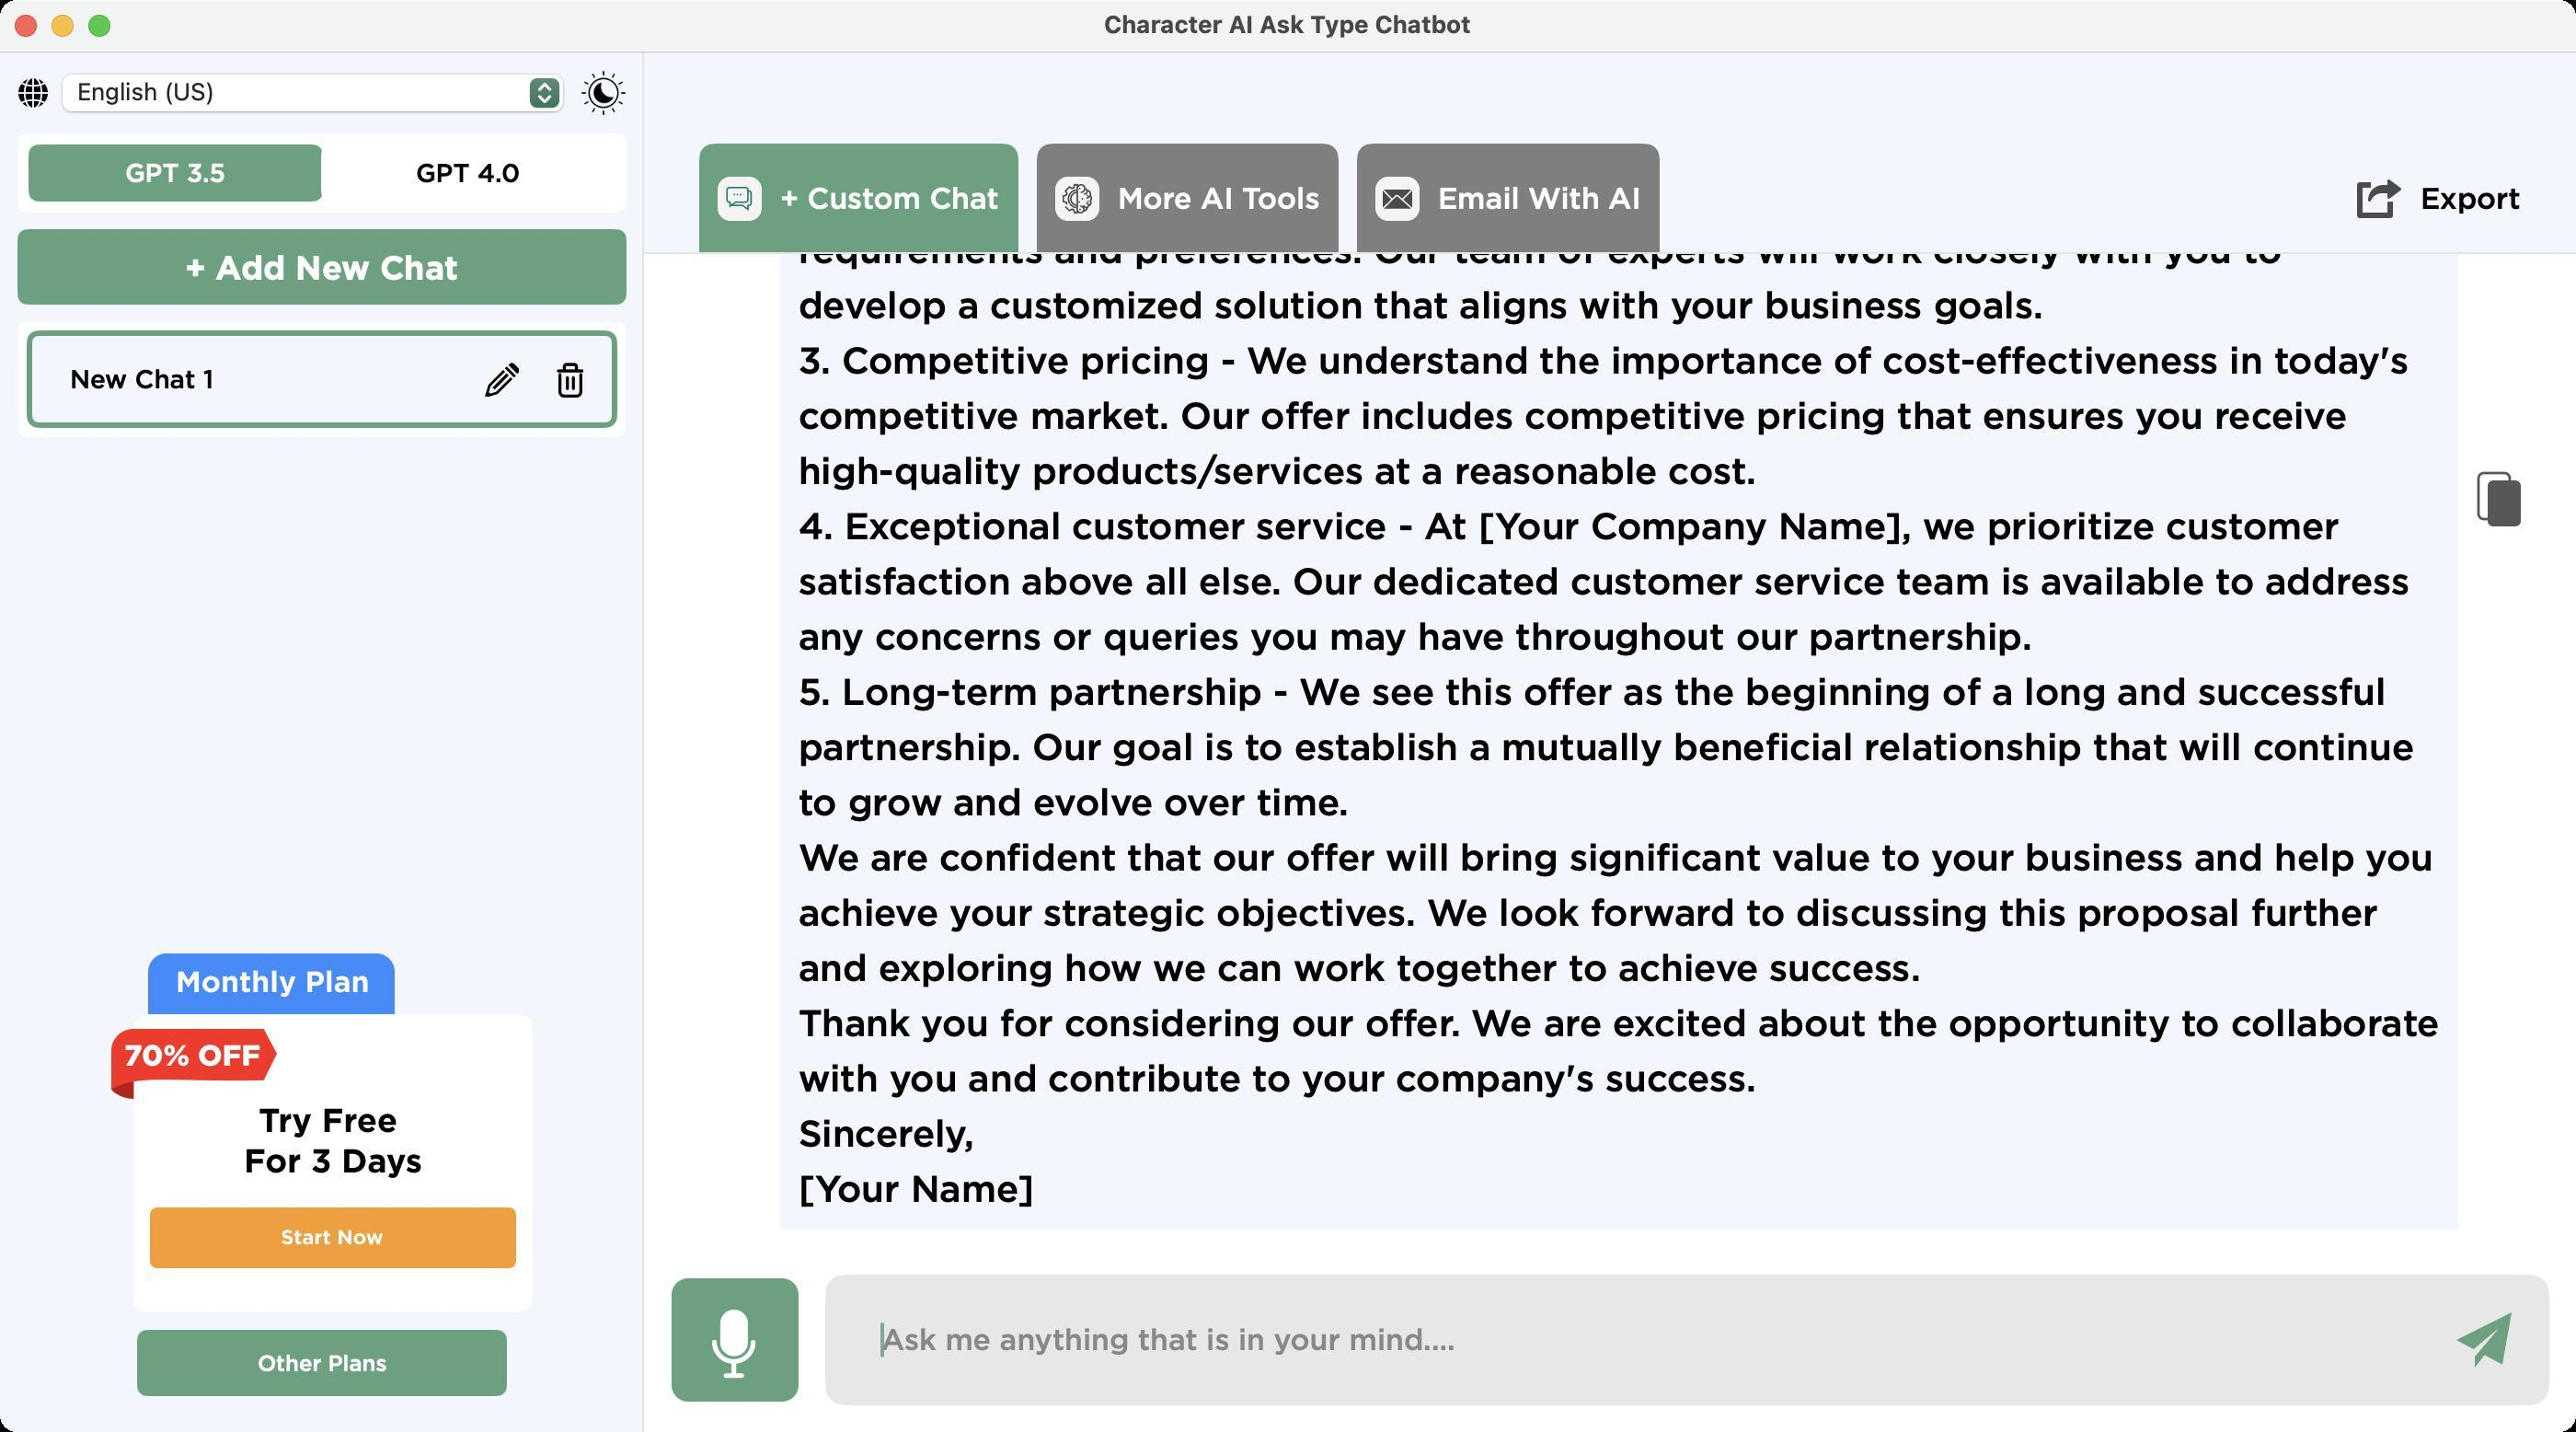
Accessibility tree:
{"name": "Character_AI_Ask_Type_Chatbot", "role": "AXWindow", "description": null, "role_description": "standard window", "value": null, "position": "164.00;146.00", "size": "1400;778", "children": [{"name": null, "role": "AXGroup", "description": null, "role_description": "group", "value": null, "position": "0.00;0.00", "size": "1400;778", "children": [{"name": null, "role": "AXImage", "description": "imgLang", "role_description": "image", "value": null, "position": "10.00;42.50", "size": "16;16", "children": []}, {"name": null, "role": "AXPopUpButton", "description": null, "role_description": "pop up button", "value": "English (US)", "position": "34.00;40.50", "size": "272;20", "children": []}, {"name": null, "role": "AXButton", "description": "img-theme", "role_description": "button", "value": null, "position": "316.00;38.50", "size": "24;24", "children": []}, {"name": null, "role": "AXButton", "description": "GPT 3.5", "role_description": "button", "value": null, "position": "15.50;78.50", "size": "160;31", "children": []}, {"name": null, "role": "AXButton", "description": "GPT 4.0", "role_description": "button", "value": null, "position": "174.50;78.50", "size": "160;31", "children": []}, {"name": null, "role": "AXButton", "description": "+ Custom Chat", "role_description": "button", "value": null, "position": "380.00;78.00", "size": "174;60", "children": []}, {"name": null, "role": "AXButton", "description": "More AI Tools", "role_description": "button", "value": null, "position": "563.50;78.00", "size": "164;60", "children": []}, {"name": null, "role": "AXButton", "description": "Email With AI", "role_description": "button", "value": null, "position": "737.50;78.00", "size": "164;60", "children": []}, {"name": null, "role": "AXButton", "description": "Export", "role_description": "button", "value": null, "position": "1281.00;97.50", "size": "89;21", "children": []}, {"name": null, "role": "AXButton", "description": "+ Add New Chat", "role_description": "button", "value": null, "position": "9.50;124.50", "size": "331;41", "children": []}, {"name": null, "role": "AXScrollArea", "description": null, "role_description": "scroll area", "value": null, "position": "10.00;175.00", "size": "330;297", "children": [{"name": null, "role": "AXStaticText", "description": null, "role_description": "text", "value": "New Chat 1", "position": "28.00;188.00", "size": "220;36", "children": []}, {"name": null, "role": "AXButton", "description": "img-edit", "role_description": "button", "value": null, "position": "263.00;196.50", "size": "19;19", "children": []}, {"name": null, "role": "AXButton", "description": "img-bin", "role_description": "button", "value": null, "position": "302.00;196.50", "size": "15;20", "children": []}]}, {"name": null, "role": "AXButton", "description": "img-buy", "role_description": "button", "value": null, "position": "60.50;518.00", "size": "229;195", "children": []}, {"name": null, "role": "AXScrollArea", "description": null, "role_description": "scroll area", "value": null, "position": "380.00;138.00", "size": "990;530", "children": [{"name": null, "role": "AXImage", "description": "img-copy-green", "role_description": "image", "value": null, "position": "925.00;-263.00", "size": "24;30", "children": []}, {"name": null, "role": "AXStaticText", "description": null, "role_description": "text", "value": "Compose a detailed business offer", "position": "969.00;-260.00", "size": "348;24", "children": []}, {"name": null, "role": "AXImage", "description": "img-human", "role_description": "image", "value": null, "position": "1337.00;-270.00", "size": "33;33", "children": []}, {"name": null, "role": "AXImage", "description": "img-bot", "role_description": "image", "value": null, "position": "380.00;736.00", "size": "34;22", "children": []}, {"name": null, "role": "AXStaticText", "description": null, "role_description": "text", "value": "Dear [Recipient],\nI am writing to present you with a detailed business offer that I believe will be beneficial for both parties involved. As [Your Company Name], we specialize in [brief description of your company's products/services and expertise].\nAfter conducting thorough research on your company and understanding your needs, we have identified several ways in which we can work together to achieve mutual success. Our offer includes:\n1. [Specific product/service] - We propose to provide you with our top-quality [product/service] that will help you [specific benefit to the recipient company]. This will not only improve your operations but also enhance your overall business performance.\n2. Customized solutions - We are willing to tailor our offerings to meet your unique requirements and preferences. Our team of experts will work closely with you to develop a customized solution that aligns with your business goals.\n3. Competitive pricing - We understand the importance of cost-effectiveness in today's competitive market. Our offer includes competitive pricing that ensures you receive high-quality products/services at a reasonable cost.\n4. Exceptional customer service - At [Your Company Name], we prioritize customer satisfaction above all else. Our dedicated customer service team is available to address any concerns or queries you may have throughout our partnership.\n5. Long-term partnership - We see this offer as the beginning of a long and successful partnership. Our goal is to establish a mutually beneficial relationship that will continue to grow and evolve over time.\nWe are confident that our offer will bring significant value to your business and help you achieve your strategic objectives. We look forward to discussing this proposal further and exploring how we can work together to achieve success.\nThank you for considering our offer. We are excited about the opportunity to collaborate with you and contribute to your company's success.\nSincerely,\n[Your Name]\n[Your Title]\n[Your Contact Information]\n", "position": "434.00;-206.00", "size": "892;954", "children": []}, {"name": null, "role": "AXImage", "description": "img-copy", "role_description": "image", "value": null, "position": "1346.00;256.00", "size": "24;30", "children": []}]}, {"name": null, "role": "AXButton", "description": "Other Plans", "role_description": "button", "value": null, "position": "74.50;722.50", "size": "201;36", "children": []}, {"name": null, "role": "AXButton", "description": "img-mic", "role_description": "button", "value": null, "position": "365.00;694.50", "size": "69;67", "children": []}, {"name": null, "role": "AXStaticText", "description": null, "role_description": "text", "value": "Ask me anything that is in your mind....", "position": "479.00;718.50", "size": "312;19", "children": []}, {"name": null, "role": "AXTextField", "description": null, "role_description": "text field", "value": "", "position": "479.00;718.50", "size": "836;19", "children": []}, {"name": null, "role": "AXButton", "description": "img-send", "role_description": "button", "value": null, "position": "1335.00;713.00", "size": "30;30", "children": []}]}, {"name": null, "role": "AXButton", "description": null, "role_description": "close button", "value": null, "position": "7.00;6.00", "size": "14;16", "children": []}, {"name": null, "role": "AXButton", "description": null, "role_description": "full screen button", "value": null, "position": "47.00;6.00", "size": "14;16", "children": [{"name": null, "role": "AXGroup", "description": null, "role_description": "group", "value": null, "position": "47.00;6.00", "size": "14;16", "children": [{"name": null, "role": "AXGroup", "description": null, "role_description": "group", "value": null, "position": "47.00;6.00", "size": "14;16", "children": []}]}]}, {"name": null, "role": "AXButton", "description": null, "role_description": "minimize button", "value": null, "position": "27.00;6.00", "size": "14;16", "children": []}, {"name": null, "role": "AXStaticText", "description": null, "role_description": "text", "value": "Character AI Ask Type Chatbot", "position": "598.00;5.00", "size": "204;16", "children": []}]}